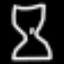
Label: hourglass